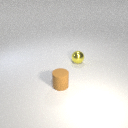
small yellow metal sphere to the right of small brown rubber cylinder